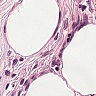
Metastatic tissue present: no